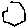
Label: hexagon